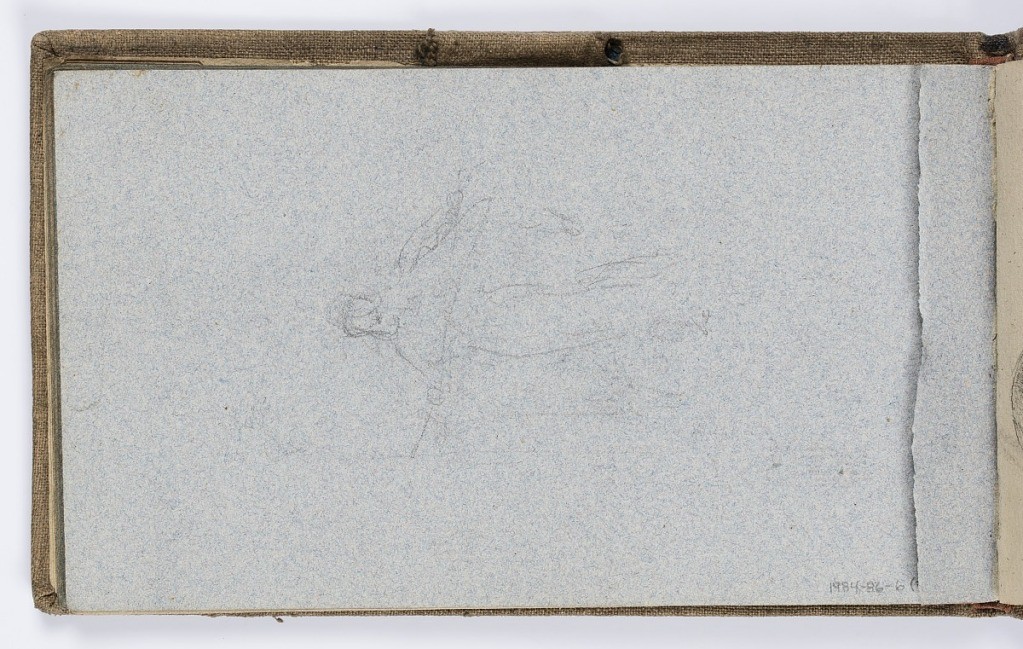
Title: Sketchbook Page: Figure Sketch
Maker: Kenyon Cox, American, 1856–1919
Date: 1877–78
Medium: Graphite on blue-grey paper
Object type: Sketchbook folio
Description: Rough sketch of standing figure, holding a staff or rope horizontally.